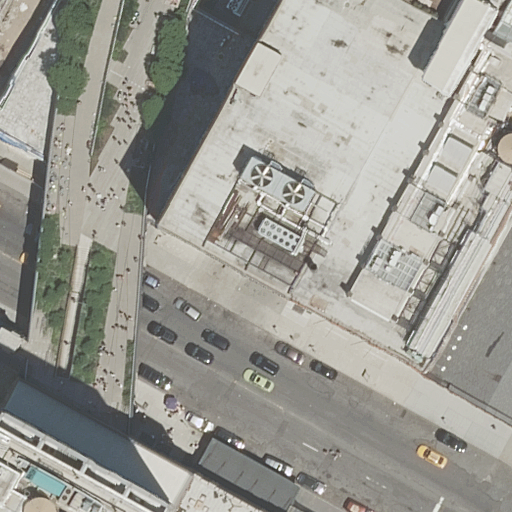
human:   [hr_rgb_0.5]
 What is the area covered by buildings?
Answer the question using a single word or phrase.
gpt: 7126m2

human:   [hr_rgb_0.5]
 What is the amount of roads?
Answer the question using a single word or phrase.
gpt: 10

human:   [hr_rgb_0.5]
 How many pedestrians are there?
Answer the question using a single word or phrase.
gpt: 1

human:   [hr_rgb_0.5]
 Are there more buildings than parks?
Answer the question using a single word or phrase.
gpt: yes

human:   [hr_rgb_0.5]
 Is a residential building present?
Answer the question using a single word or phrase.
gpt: yes

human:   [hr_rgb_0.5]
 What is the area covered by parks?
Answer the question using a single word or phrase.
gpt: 2188m2

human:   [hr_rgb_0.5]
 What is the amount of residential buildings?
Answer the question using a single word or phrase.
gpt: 7

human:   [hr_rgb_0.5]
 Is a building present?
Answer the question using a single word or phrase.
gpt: yes

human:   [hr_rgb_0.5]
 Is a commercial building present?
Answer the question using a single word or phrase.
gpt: no

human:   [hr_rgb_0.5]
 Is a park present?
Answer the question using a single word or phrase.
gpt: yes

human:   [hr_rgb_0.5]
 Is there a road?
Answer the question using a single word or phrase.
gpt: yes

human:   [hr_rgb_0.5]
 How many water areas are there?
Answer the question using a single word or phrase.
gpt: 0

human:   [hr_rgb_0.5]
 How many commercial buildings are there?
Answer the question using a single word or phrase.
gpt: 0

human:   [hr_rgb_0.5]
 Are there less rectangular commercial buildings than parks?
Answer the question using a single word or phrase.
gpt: yes

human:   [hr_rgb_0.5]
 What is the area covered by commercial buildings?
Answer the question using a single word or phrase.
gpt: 0m2

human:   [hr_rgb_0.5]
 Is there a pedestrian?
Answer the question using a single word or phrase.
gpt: yes

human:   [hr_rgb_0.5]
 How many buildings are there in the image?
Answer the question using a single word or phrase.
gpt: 7

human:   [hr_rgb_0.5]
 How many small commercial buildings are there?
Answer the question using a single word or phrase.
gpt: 0

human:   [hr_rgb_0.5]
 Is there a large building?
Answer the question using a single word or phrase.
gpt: yes

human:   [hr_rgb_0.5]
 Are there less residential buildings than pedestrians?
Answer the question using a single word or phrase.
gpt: no

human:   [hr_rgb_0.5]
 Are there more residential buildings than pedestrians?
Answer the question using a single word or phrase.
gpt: yes

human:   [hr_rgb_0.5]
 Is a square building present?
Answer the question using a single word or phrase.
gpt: no

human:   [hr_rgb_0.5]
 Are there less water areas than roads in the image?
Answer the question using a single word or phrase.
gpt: yes

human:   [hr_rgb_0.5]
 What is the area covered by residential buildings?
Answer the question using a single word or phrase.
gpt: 7126m2

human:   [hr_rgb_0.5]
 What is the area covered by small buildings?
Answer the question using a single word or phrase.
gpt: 25m2

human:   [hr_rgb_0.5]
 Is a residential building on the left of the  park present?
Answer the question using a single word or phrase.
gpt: no

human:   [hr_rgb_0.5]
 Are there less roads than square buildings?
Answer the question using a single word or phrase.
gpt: no

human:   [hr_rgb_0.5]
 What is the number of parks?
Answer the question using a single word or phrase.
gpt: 1

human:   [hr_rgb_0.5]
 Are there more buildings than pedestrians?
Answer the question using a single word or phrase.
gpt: yes

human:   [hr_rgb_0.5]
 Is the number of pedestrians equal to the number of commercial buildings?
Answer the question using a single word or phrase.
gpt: no

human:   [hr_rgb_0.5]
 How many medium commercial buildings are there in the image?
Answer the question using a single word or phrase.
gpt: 0

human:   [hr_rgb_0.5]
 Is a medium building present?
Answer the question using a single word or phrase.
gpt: yes

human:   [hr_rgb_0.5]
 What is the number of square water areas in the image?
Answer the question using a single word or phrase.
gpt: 0

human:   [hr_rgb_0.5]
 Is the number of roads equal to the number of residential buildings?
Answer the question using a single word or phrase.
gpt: no

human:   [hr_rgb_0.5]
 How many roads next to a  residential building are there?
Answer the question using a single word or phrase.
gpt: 10

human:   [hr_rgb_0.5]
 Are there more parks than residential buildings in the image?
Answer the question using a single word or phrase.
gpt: no

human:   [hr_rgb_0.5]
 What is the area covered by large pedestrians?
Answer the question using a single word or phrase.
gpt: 0m2

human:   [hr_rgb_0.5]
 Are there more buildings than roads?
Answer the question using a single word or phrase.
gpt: no

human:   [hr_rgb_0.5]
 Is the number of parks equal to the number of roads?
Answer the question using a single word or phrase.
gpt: no

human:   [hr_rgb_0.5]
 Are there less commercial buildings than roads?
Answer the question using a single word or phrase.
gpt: yes

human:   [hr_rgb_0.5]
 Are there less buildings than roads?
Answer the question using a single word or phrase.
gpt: yes

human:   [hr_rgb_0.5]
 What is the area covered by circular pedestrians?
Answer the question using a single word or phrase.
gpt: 0m2

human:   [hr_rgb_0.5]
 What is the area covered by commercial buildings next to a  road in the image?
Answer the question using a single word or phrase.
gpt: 0m2

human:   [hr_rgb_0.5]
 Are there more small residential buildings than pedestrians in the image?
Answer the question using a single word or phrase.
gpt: yes

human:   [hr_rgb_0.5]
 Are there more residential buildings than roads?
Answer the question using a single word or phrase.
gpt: no

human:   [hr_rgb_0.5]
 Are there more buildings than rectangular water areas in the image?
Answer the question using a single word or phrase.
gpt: yes

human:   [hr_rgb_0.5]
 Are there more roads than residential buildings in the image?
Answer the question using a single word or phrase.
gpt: yes

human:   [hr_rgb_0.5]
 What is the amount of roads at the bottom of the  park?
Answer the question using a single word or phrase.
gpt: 0

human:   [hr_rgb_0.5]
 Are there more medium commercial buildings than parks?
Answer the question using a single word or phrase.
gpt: no

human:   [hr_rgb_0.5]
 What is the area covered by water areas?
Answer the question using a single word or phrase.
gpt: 0m2

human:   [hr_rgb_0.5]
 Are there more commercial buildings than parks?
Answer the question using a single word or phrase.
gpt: no

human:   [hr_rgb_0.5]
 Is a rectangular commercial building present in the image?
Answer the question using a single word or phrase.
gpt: no

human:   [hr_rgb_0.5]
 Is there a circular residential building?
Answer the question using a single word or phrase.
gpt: no

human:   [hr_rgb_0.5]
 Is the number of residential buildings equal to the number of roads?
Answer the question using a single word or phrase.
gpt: no

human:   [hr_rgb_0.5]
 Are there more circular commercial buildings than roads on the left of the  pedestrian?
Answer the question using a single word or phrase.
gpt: no

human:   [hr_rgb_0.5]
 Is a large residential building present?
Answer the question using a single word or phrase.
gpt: yes

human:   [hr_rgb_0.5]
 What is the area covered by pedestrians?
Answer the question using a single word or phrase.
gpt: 4m2

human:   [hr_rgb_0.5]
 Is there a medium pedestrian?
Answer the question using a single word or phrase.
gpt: no

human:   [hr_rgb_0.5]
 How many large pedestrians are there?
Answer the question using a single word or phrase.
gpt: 0

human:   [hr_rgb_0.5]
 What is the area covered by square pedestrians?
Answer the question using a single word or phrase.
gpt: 0m2

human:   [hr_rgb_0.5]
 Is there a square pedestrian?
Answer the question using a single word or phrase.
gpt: no

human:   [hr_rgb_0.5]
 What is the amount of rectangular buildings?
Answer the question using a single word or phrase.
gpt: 6

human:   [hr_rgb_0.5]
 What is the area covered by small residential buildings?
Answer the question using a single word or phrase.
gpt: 25m2

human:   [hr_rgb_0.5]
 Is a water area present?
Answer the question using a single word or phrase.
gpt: no